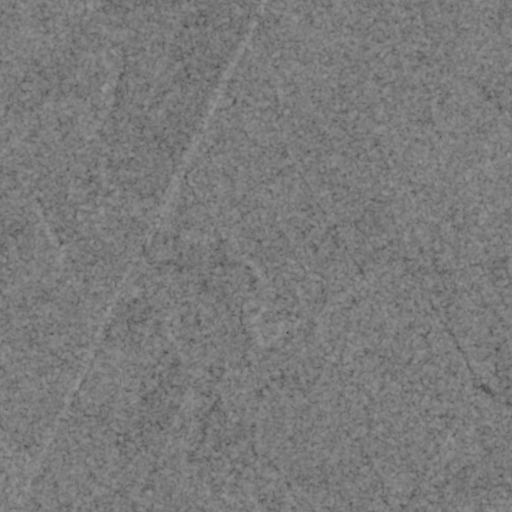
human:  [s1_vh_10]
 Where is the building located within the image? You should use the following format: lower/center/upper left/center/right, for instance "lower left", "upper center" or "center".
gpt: The building is located in the center right of the image.
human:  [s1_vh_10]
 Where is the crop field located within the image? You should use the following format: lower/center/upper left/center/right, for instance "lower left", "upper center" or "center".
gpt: There is no crop field in the image.

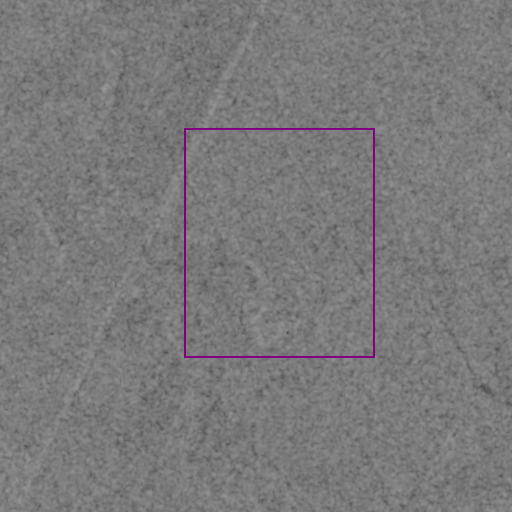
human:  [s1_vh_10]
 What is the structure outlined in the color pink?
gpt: There is no pink outline.
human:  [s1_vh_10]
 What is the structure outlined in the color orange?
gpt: There is no structure outlined in orange.